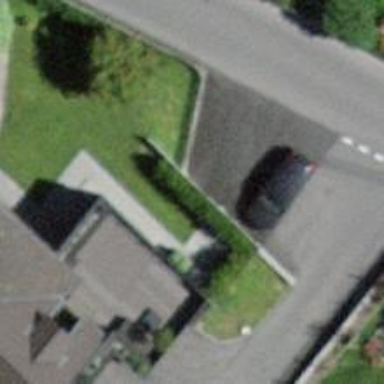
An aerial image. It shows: Garage.